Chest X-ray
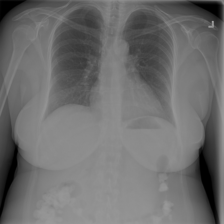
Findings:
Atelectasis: negative
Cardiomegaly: negative
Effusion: positive
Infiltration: negative
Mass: negative
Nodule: negative
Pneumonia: negative
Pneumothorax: negative
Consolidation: negative
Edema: negative
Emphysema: negative
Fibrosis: negative
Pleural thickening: negative
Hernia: negative